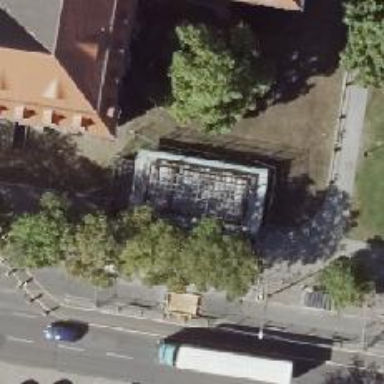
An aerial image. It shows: Subway entrance.